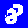
Digit: 8